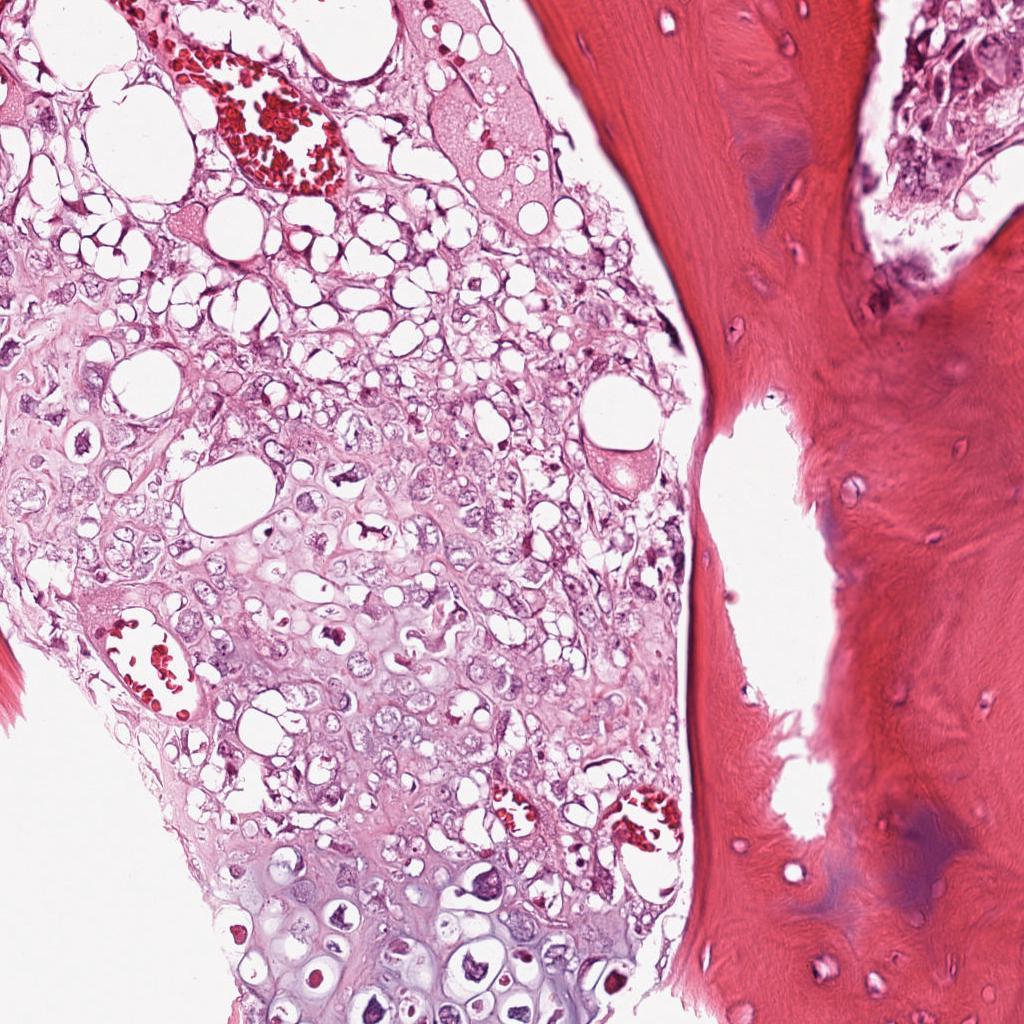
Label: Viable